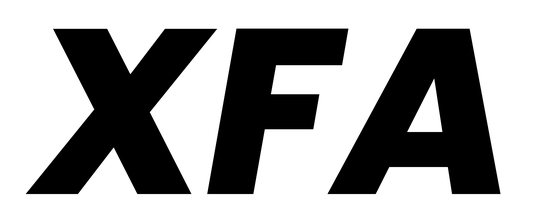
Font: Poppins-ExtraBoldItalic